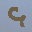
Label: 9